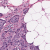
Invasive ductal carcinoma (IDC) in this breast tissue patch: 1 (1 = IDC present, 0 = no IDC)